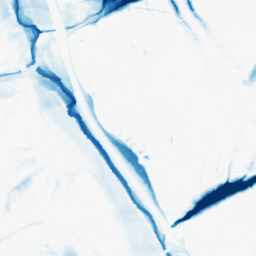
Category: morphological
Decomposition family: morphological_ellipse
Decomposition parameters: operation: closing
width: 30
height: 50
Upsampling method: sinc_hamming
Upsampling parameters: scale: 2
kernel_size: 4
Upsampling scale: 2